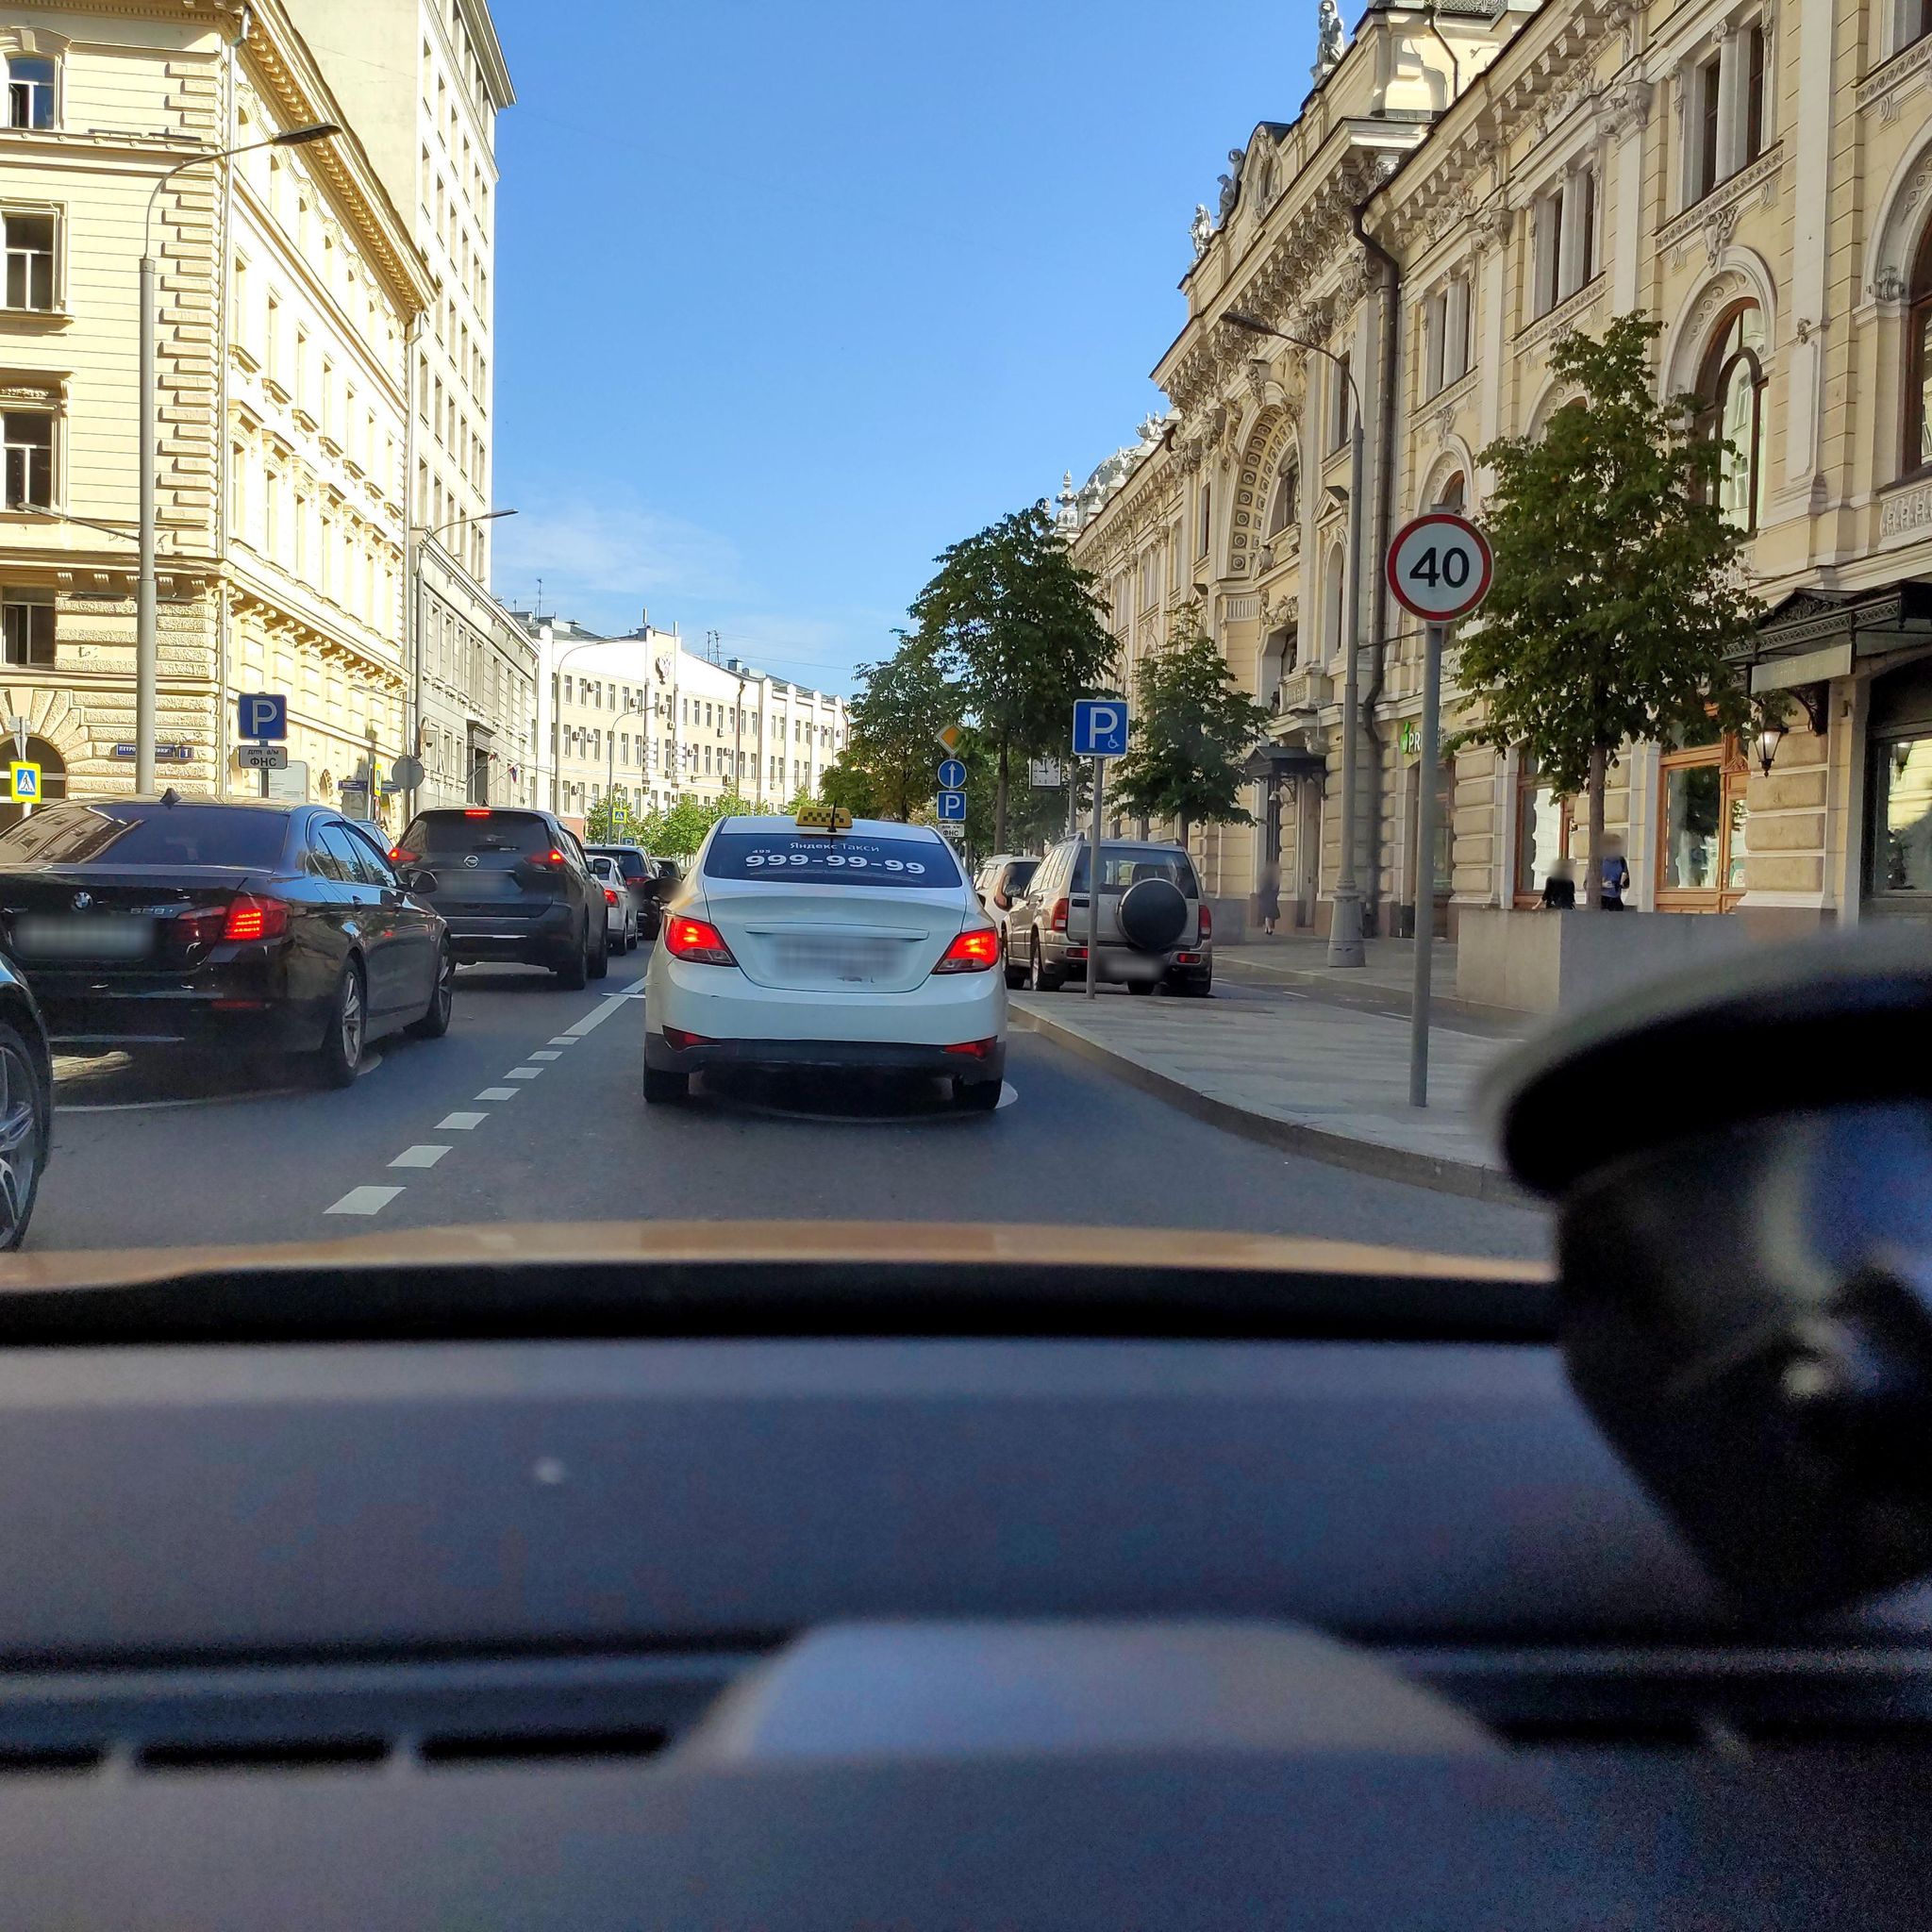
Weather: clear
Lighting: day
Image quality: good
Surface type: driving surface
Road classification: footway
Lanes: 2
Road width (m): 4.5
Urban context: urban centre
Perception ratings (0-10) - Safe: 4.04, Lively: 8.52, Beautiful: 5.3, Boring: 1.65, Depressing: 5.04, Wealthy: 8.49